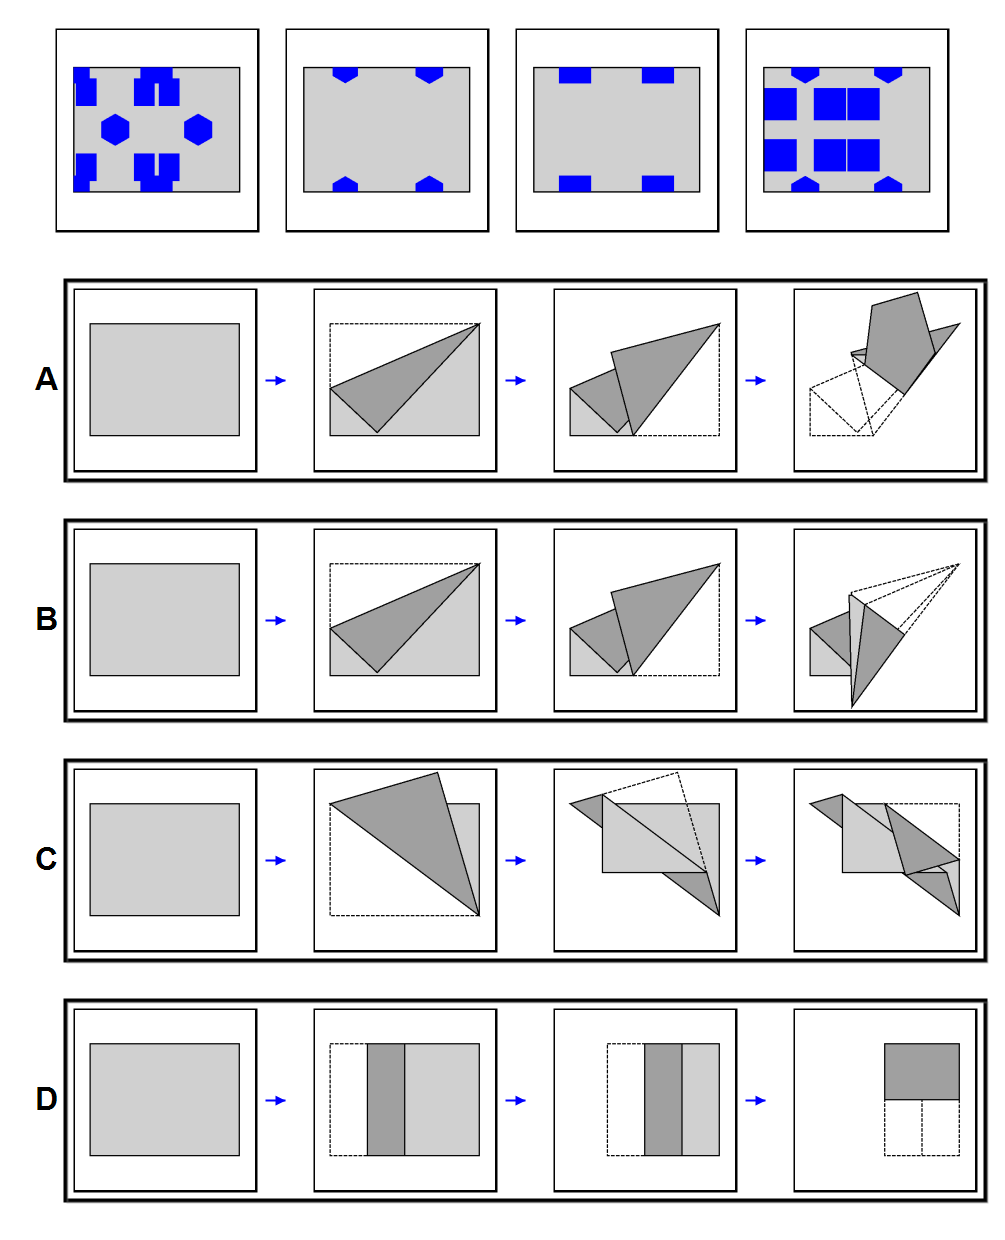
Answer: D